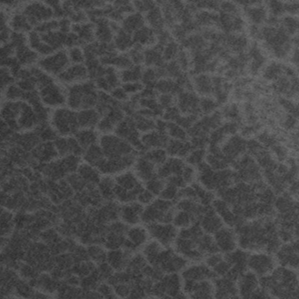
Label: frost